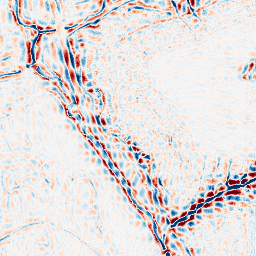
Category: wavelet
Decomposition family: wavelet_dwt
Decomposition parameters: wavelet: db8
level: 3
Upsampling method: fft_zeropad
Upsampling parameters: scale: 4
Upsampling scale: 4